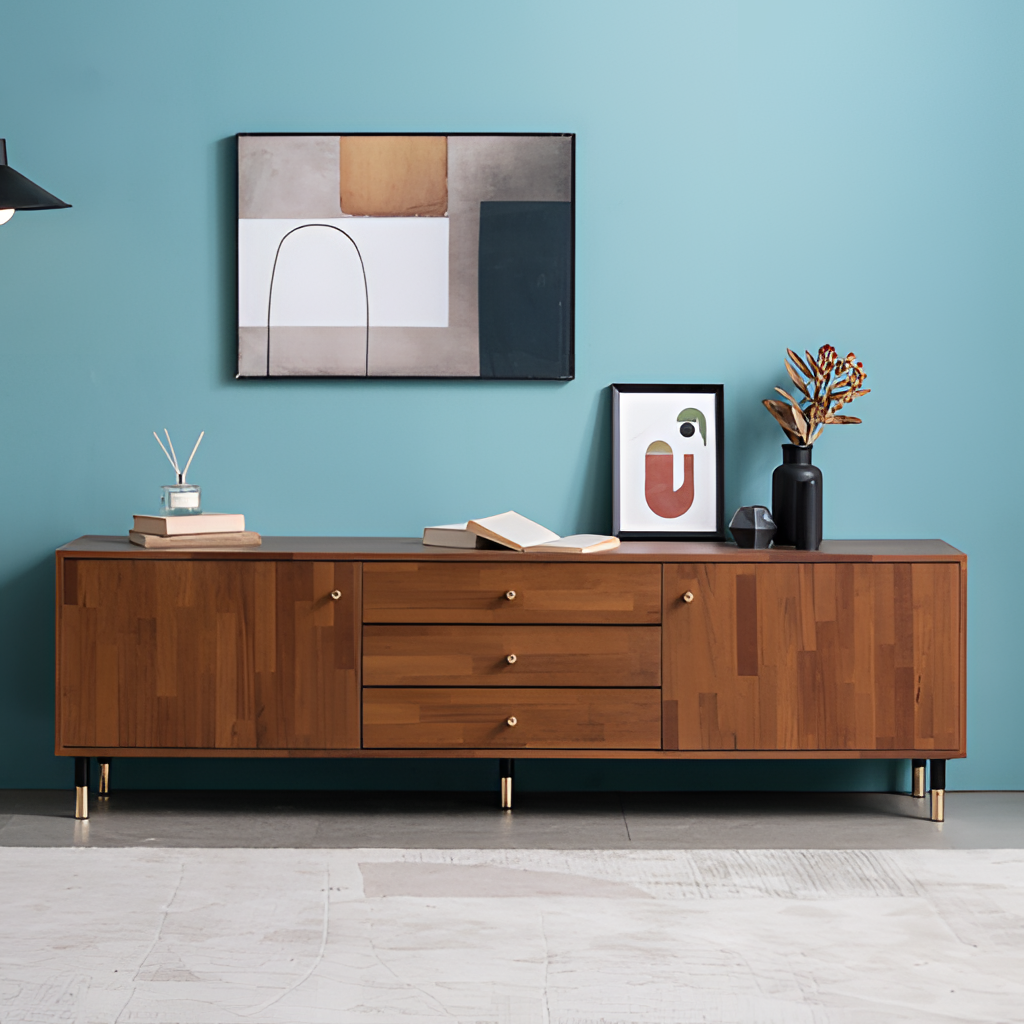
wood sideboard, living room, tile flooring, with large square pattern, modern, blue paint wallpaper, with solid pattern